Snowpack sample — Buffalo Mountain, Silverthorne, Colorado, USA (1/25/25, 10:11 AM MST)
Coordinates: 39.6222, -106.1139
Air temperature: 22 °F
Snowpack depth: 110 cm
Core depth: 40 cm
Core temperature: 46.4 °F
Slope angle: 12°, slope face: 102°
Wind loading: high
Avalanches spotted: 0
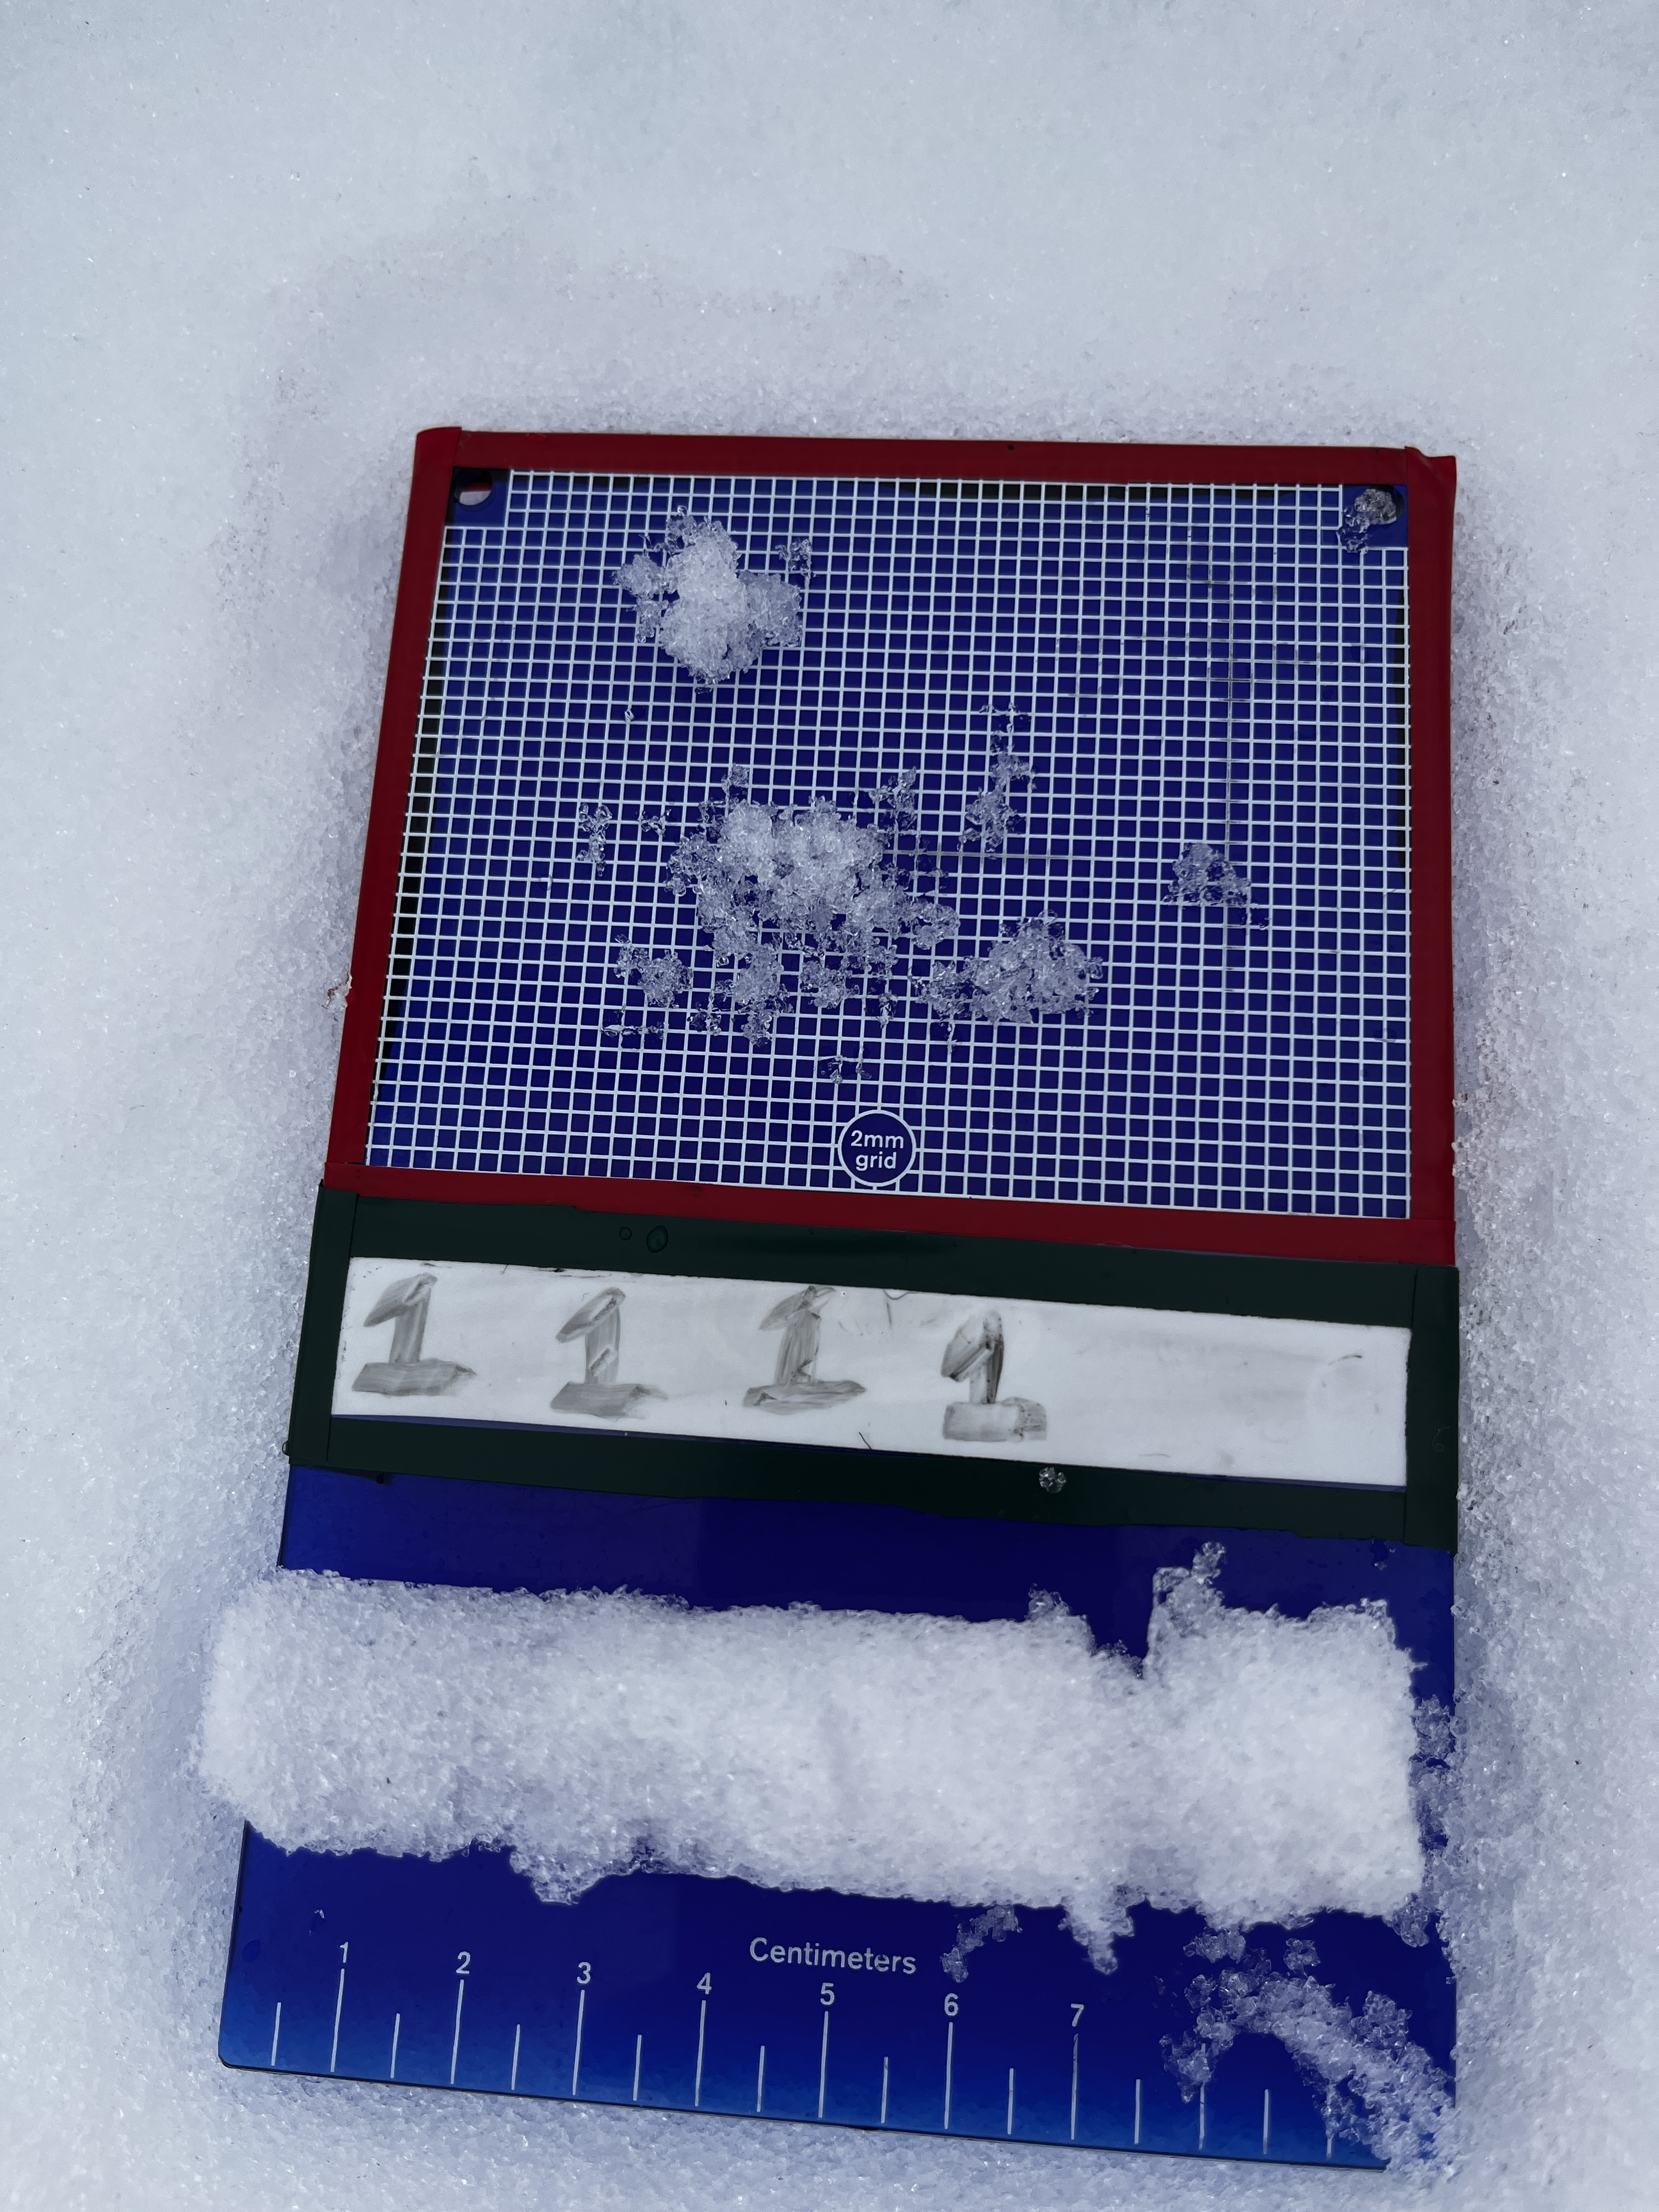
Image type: crystal_card
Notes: No avalanches nearby, collected on the outskirts of a fire break 15 meters from the treeline, on way to Buffalo and Red Mountain